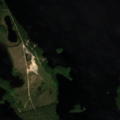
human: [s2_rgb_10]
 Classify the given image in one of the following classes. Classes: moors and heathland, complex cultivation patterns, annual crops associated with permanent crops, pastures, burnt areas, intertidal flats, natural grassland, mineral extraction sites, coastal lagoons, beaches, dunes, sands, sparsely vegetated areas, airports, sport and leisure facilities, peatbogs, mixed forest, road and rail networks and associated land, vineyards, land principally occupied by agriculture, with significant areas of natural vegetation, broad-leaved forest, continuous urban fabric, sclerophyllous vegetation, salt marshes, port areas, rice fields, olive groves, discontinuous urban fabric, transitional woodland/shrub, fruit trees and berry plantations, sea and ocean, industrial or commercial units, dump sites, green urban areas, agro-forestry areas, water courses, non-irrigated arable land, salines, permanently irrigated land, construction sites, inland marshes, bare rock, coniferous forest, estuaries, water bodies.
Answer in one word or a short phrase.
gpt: coniferous forest, mixed forest, water bodies